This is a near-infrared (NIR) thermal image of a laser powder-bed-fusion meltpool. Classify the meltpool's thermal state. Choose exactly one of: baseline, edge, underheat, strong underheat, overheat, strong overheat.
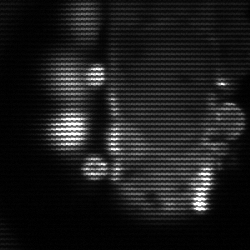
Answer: strong underheat